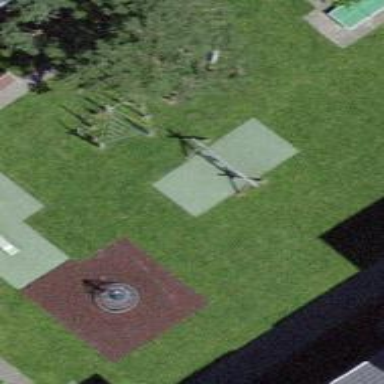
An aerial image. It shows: Playground with swings.